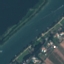
Label: River